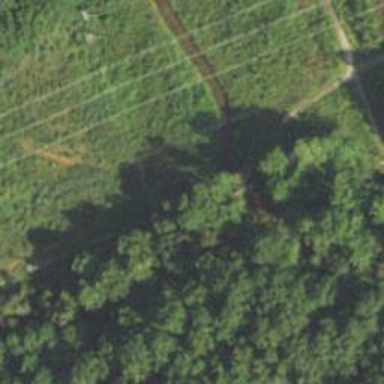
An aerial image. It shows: Footway bridge.